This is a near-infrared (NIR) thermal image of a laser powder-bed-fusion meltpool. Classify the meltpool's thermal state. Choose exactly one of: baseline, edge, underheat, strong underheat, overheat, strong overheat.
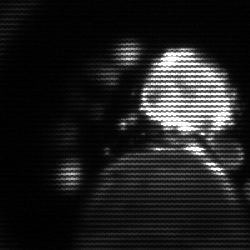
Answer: baseline